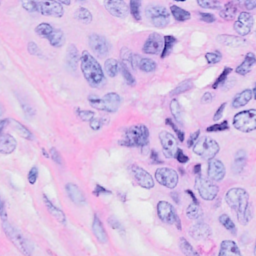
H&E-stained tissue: Breast